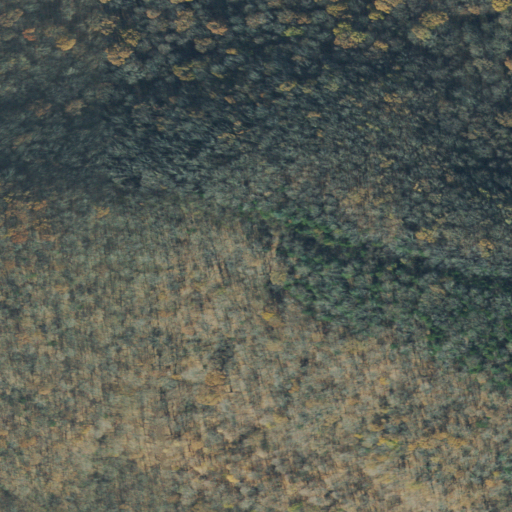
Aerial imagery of mountain in Tennessee named Indian Mountain containing deciduous forest and mixed forest